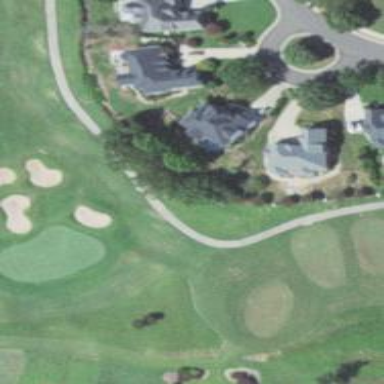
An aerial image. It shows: Path for both roads and golfers.